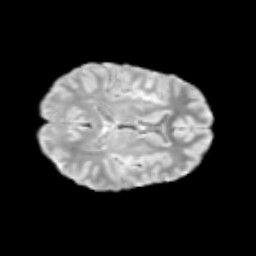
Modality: T2w
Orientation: axial
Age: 12
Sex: female
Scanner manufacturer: siemens
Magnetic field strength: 3 T
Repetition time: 3.8 s
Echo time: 0.07 s